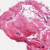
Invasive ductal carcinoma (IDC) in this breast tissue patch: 0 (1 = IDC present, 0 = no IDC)